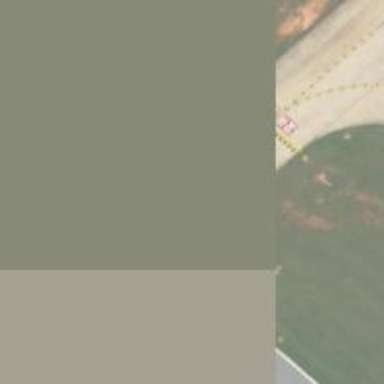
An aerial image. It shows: Image of taxiway at airport.